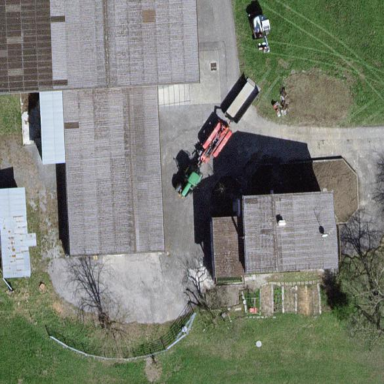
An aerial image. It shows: Farmyard area.